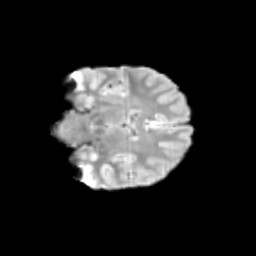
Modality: T2w
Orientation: coronal
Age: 11
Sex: male
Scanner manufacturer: siemens
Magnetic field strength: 3 T
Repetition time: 3.8 s
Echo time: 0.07 s